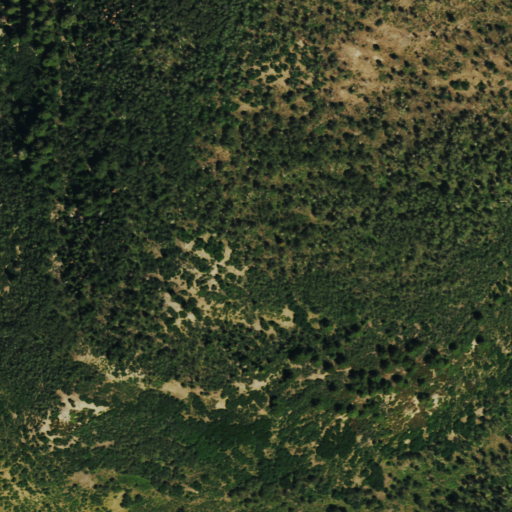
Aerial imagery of mountain in Colorado named Beef Pasture Point containing deciduous forest, mixed forest, shrub, and evergreen forest